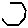
Label: hexagon